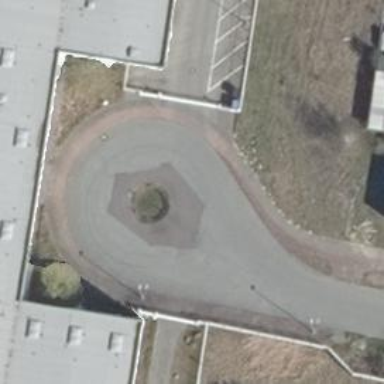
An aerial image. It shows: Turning loop on the road.